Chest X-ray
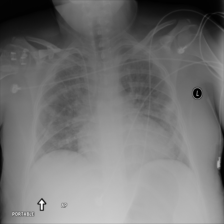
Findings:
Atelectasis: negative
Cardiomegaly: negative
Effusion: negative
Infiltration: positive
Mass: negative
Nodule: negative
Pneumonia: negative
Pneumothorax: negative
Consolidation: negative
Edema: positive
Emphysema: negative
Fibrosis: negative
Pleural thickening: negative
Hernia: negative